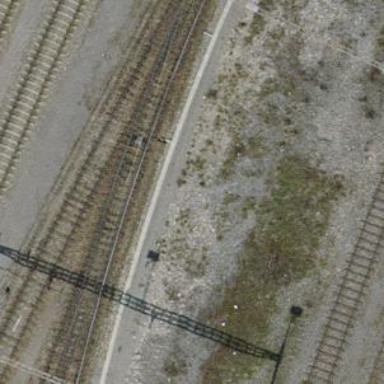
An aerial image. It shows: Railway switch.